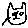
Label: cat